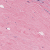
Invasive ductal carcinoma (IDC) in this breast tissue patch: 0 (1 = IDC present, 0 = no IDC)